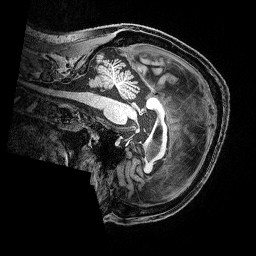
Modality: T1w
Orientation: sagittal
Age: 73
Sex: male
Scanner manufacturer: siemens
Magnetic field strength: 3 T
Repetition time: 2.5 s
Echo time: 0.00369 s